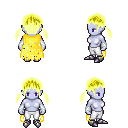
a pixel art fantasy rpg character, female body template, dark elf, purple skin, yellow tattered cape, white pants, gold twin-tailed hairstyle, white cloth bracers, metal boots, four views (front, back, left, right), 2x2 character sprite sheet, small pixel art, hard edges, no anti-aliasing